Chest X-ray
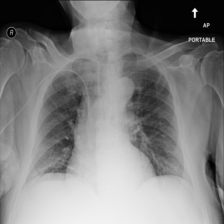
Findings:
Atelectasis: negative
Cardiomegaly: negative
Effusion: negative
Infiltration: negative
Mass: negative
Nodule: negative
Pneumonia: negative
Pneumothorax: negative
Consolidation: negative
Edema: negative
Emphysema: negative
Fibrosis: negative
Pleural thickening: negative
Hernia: negative